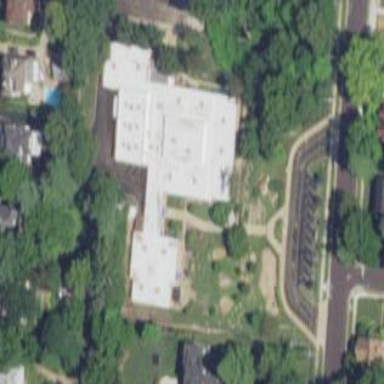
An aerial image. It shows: School.